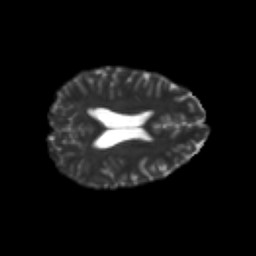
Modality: T2w
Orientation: axial
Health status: healthy
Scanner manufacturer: philips
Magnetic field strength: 3 T
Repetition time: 6.964 s
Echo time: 0.092 s